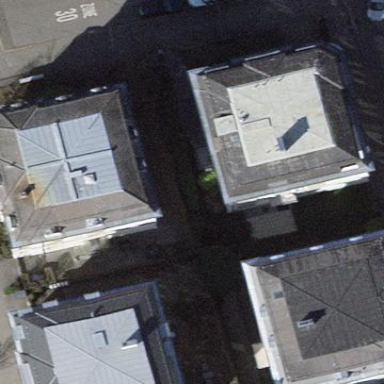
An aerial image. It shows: Residential building with quadruple saltbox shaped roof.